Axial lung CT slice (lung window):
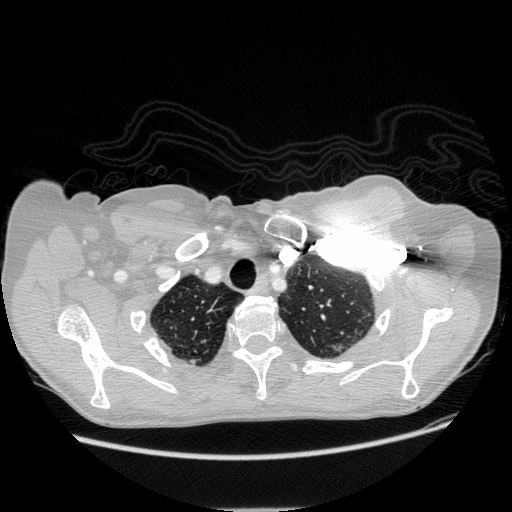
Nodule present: no